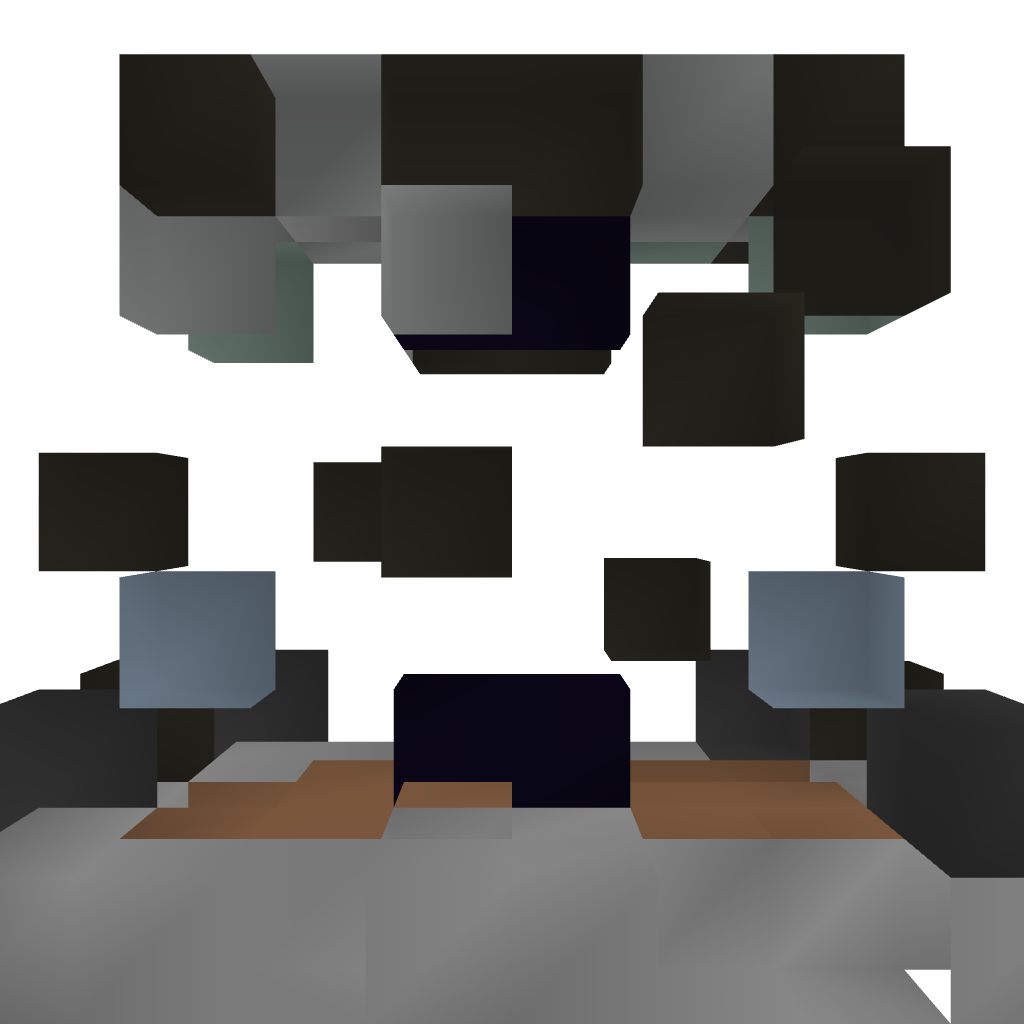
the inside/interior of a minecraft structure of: Nether portal